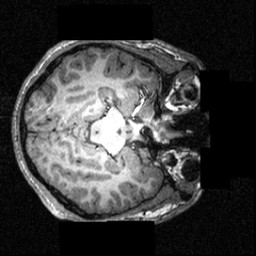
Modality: T1w
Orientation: axial
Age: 19
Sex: male
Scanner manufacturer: siemens
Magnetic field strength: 3.951 T
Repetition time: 1.5 s
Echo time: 0.00335 s